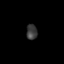
Tissue: skin
Cell type: Epithelial cells
Senescence score: 0.1675
Nuclear area (px): 161
Mean DAPI intensity: 59.807